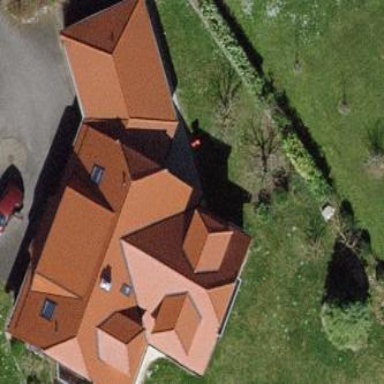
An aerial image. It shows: Simple and straightforward house.